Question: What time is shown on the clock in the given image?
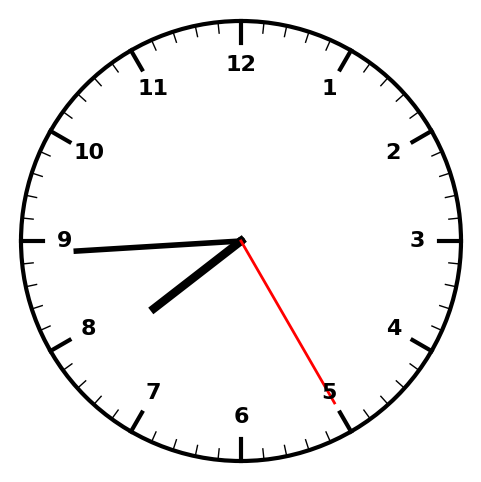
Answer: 07:44:25